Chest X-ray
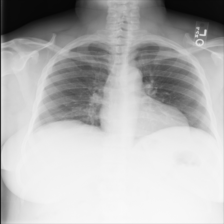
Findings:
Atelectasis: negative
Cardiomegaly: negative
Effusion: negative
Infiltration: negative
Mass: negative
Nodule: negative
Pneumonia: negative
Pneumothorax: negative
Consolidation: negative
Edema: negative
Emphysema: negative
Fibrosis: negative
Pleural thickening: negative
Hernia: negative